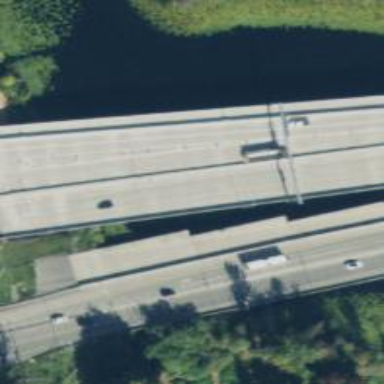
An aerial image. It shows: Historic motorway_link bridge.